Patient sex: M
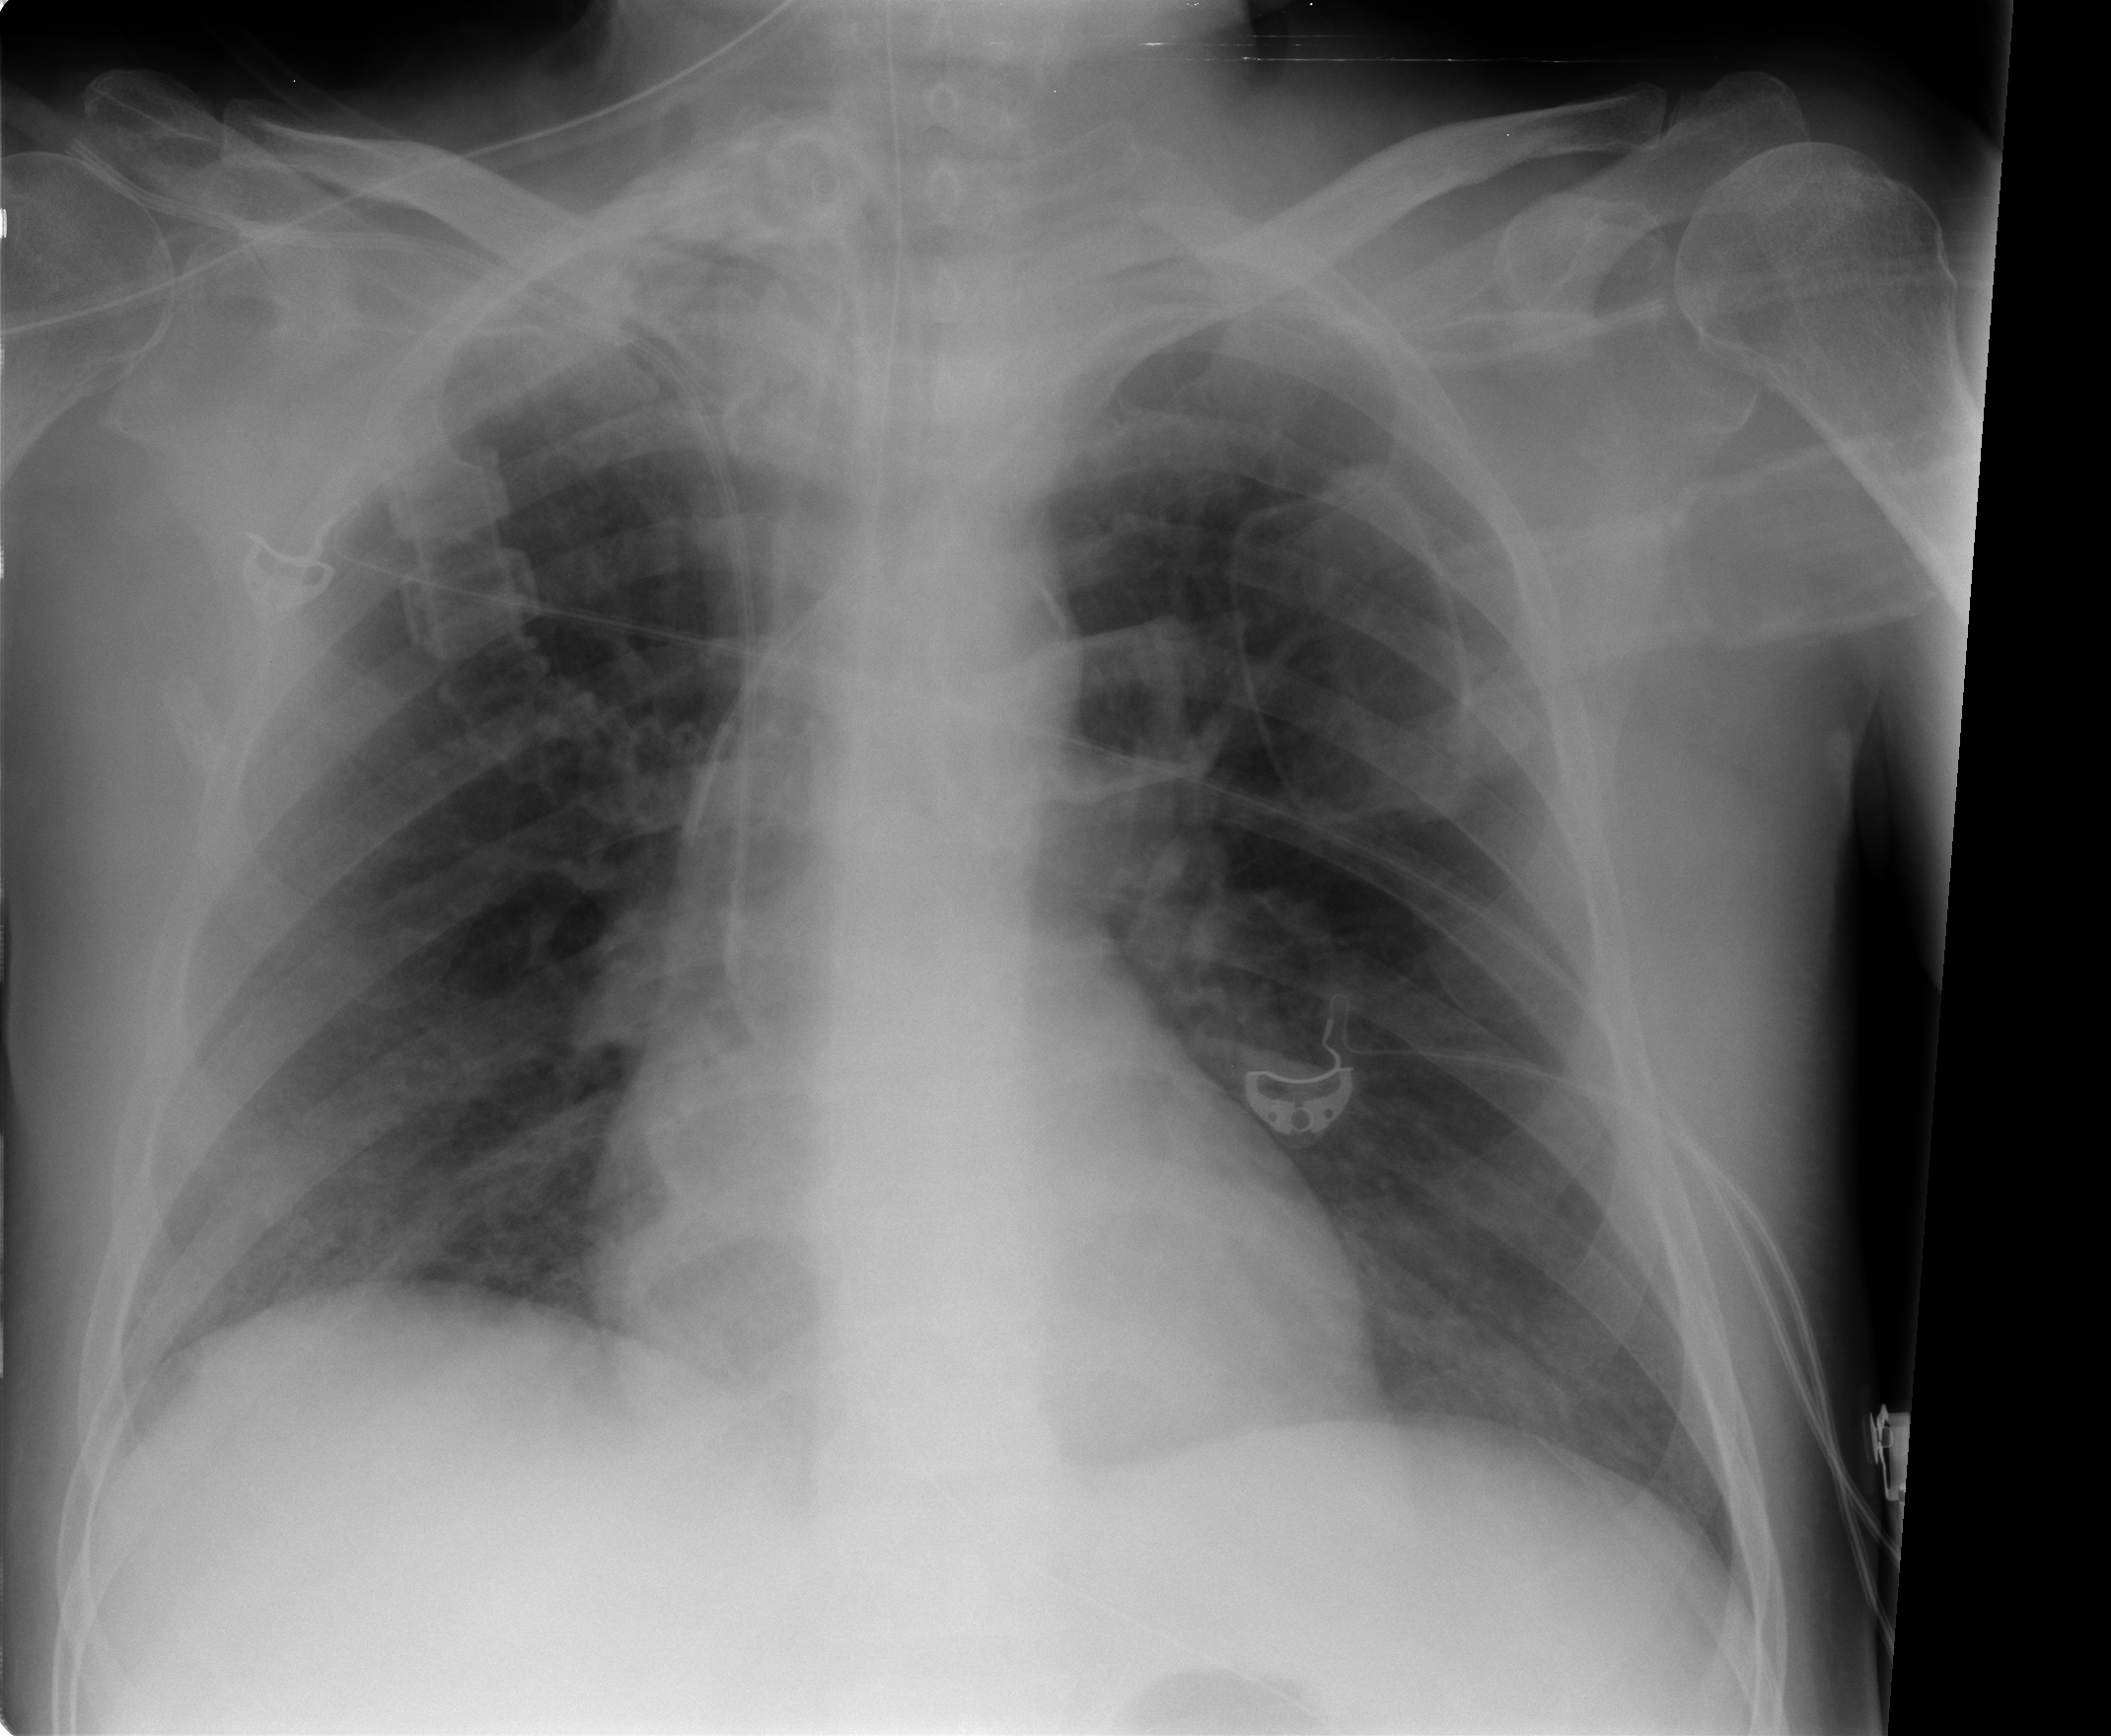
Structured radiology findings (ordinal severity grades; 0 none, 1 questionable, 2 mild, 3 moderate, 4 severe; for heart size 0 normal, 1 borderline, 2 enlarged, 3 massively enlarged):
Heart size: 0
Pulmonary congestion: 0
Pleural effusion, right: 0
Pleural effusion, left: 0
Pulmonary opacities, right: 0
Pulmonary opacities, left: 1
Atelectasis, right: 1
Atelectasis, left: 1